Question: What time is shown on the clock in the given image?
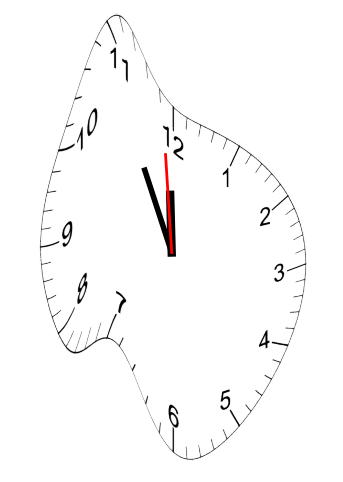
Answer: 11:54:59